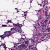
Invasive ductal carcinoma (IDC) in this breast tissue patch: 1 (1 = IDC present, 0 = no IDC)